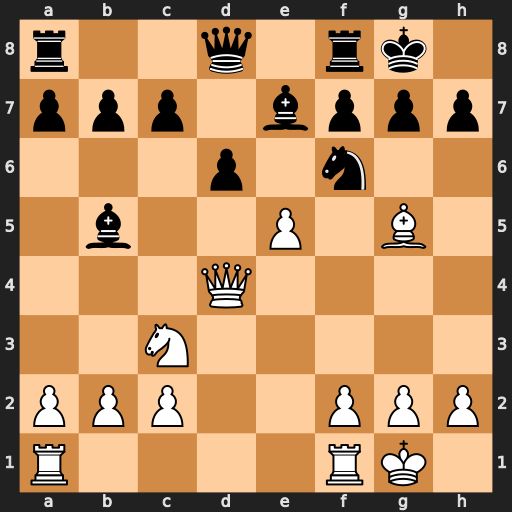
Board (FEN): r2q1rk1/ppp1bppp/3p1n2/1b2P1B1/3Q4/2N5/PPP2PPP/R4RK1
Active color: w
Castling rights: -
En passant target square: -
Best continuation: exf6 Bxf6 Bxf6